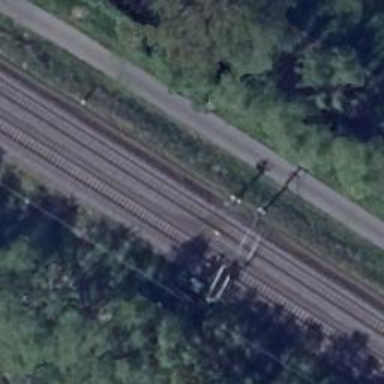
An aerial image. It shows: Railway signal.